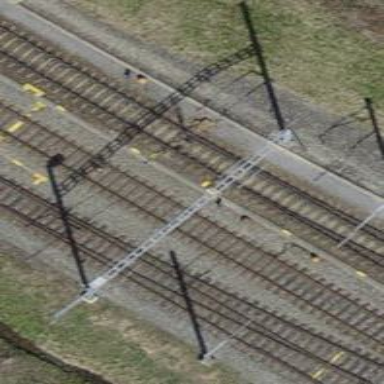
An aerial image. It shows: Railway switch.